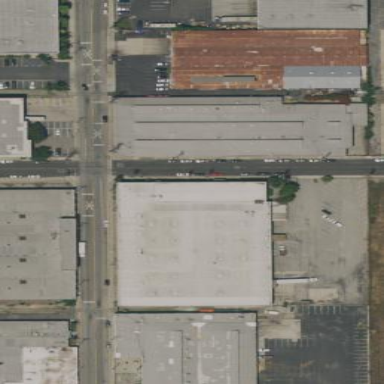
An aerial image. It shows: Industrial building.